Field crop: maize
Growth stage: 2
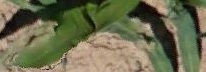
Species: maize